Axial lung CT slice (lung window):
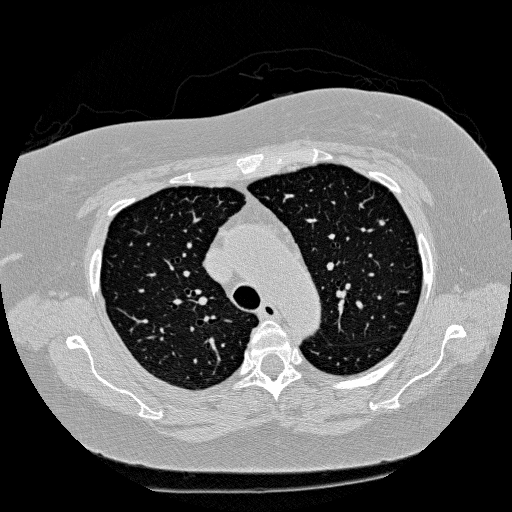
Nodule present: yes
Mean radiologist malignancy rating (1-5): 2